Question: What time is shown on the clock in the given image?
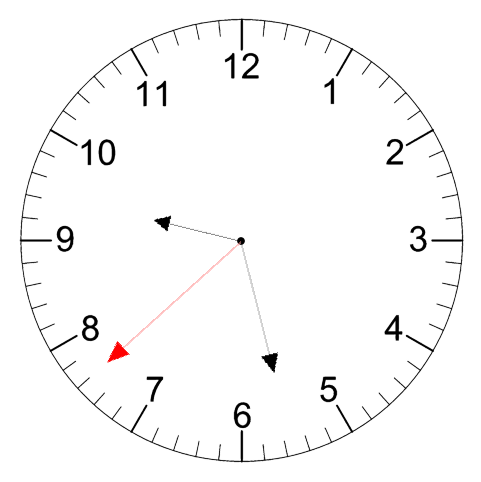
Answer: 09:27:38